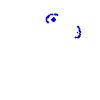
Particle: proton